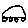
Label: car